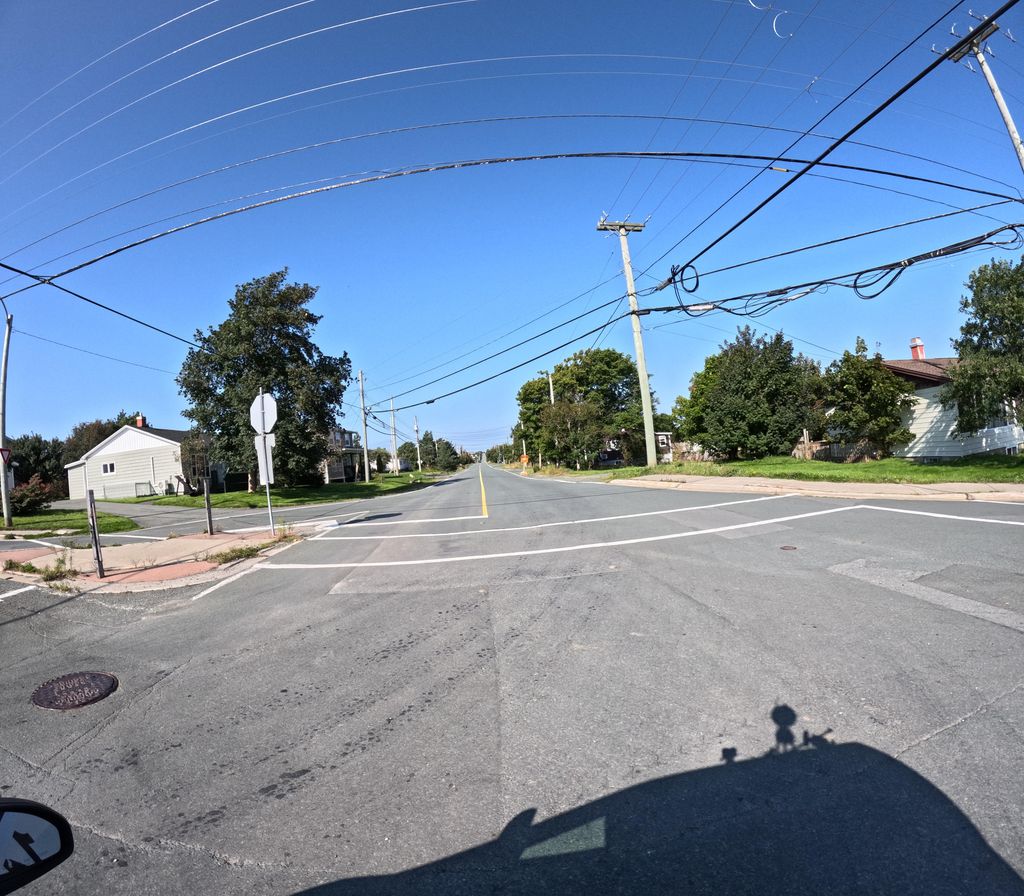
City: st_johns